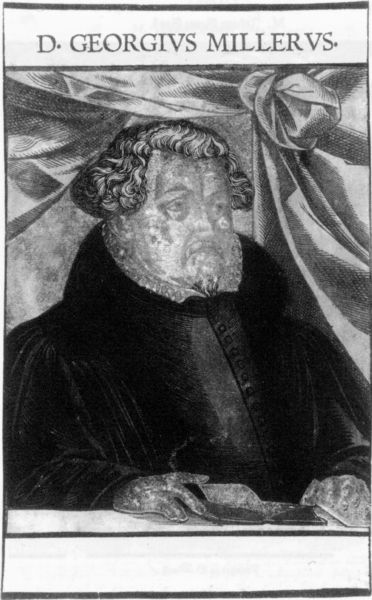
Titel: Bildnis des Georg Miller
Künstler: Hans d.Ä. Schultes
Institution: (Seriendruck)
Schlagwörter: dunkel, hand, kopf, mann, umhang, weiß, sitzen, grau, hell, hintergrund, nase, profil, schwarz, tisch, zeichnung, blick, tuch, rock, alt, anzug, bart, jacke, augen, blass, falten, gesicht, knoten, kragen, mensch, samt, vollbart, bild, bildnis, hals, herr, hände, portrait, porträt, vorhang, gewand, haare, halbfigur, mantel, stoff, en face, locke, locken, müller, perücke, schrift, man, grafik, dick, gardine, schnurbart, grimmig, robe, faltenwurf, knöpfe, name, buch, druck, schwarzweiss, stich, titel, lockig, seite, text, überschrift, gesciht, prister, halbprofil, beleibt, ballustrade, kupferstich, georg, drappierung, bärtiger, gelockt, staatsmann, bard, ausgeblichen, preister, isch, georgius, miller, schwarzer mantel, georg miller, illustraation, dreiviertelportait, haäs, millerus, alte mann, georgius millerus